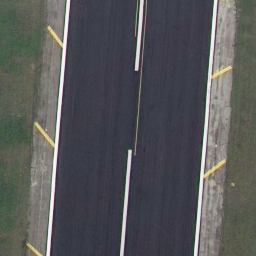
Label: runway